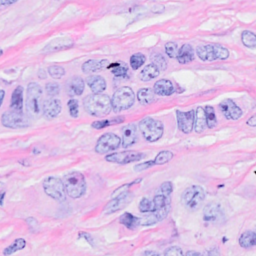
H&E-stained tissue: Breast